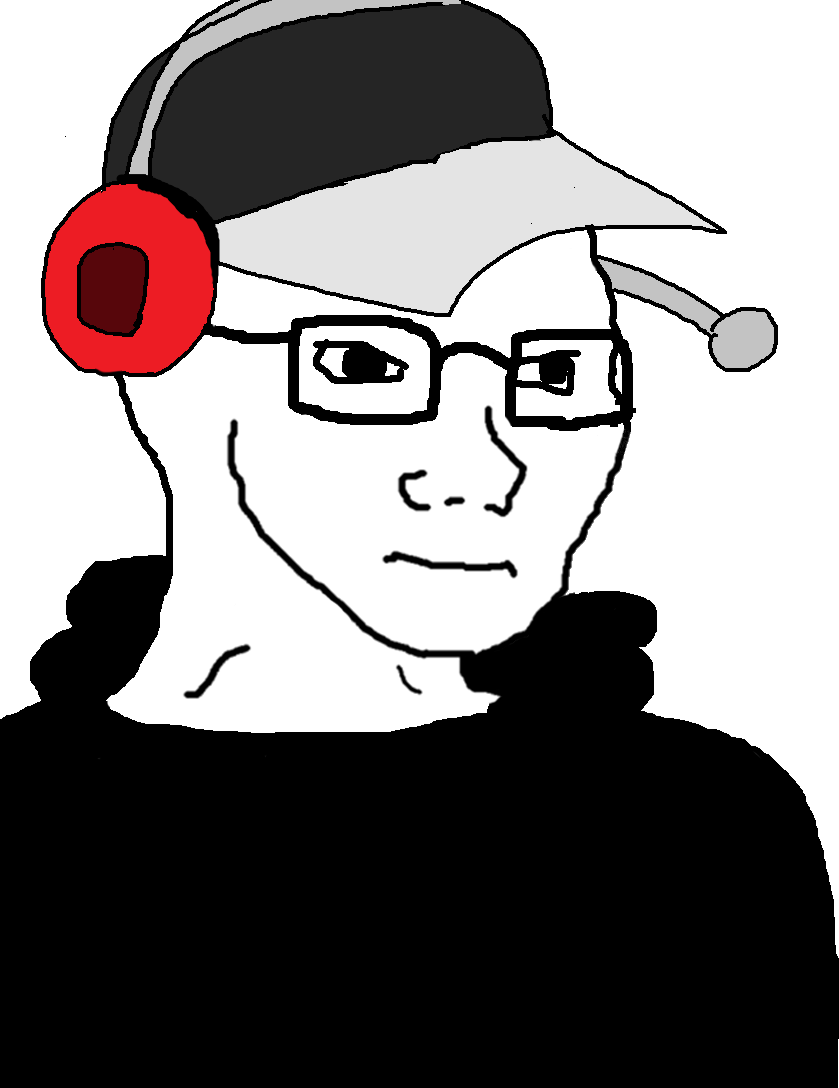
Label: 5_Doomer